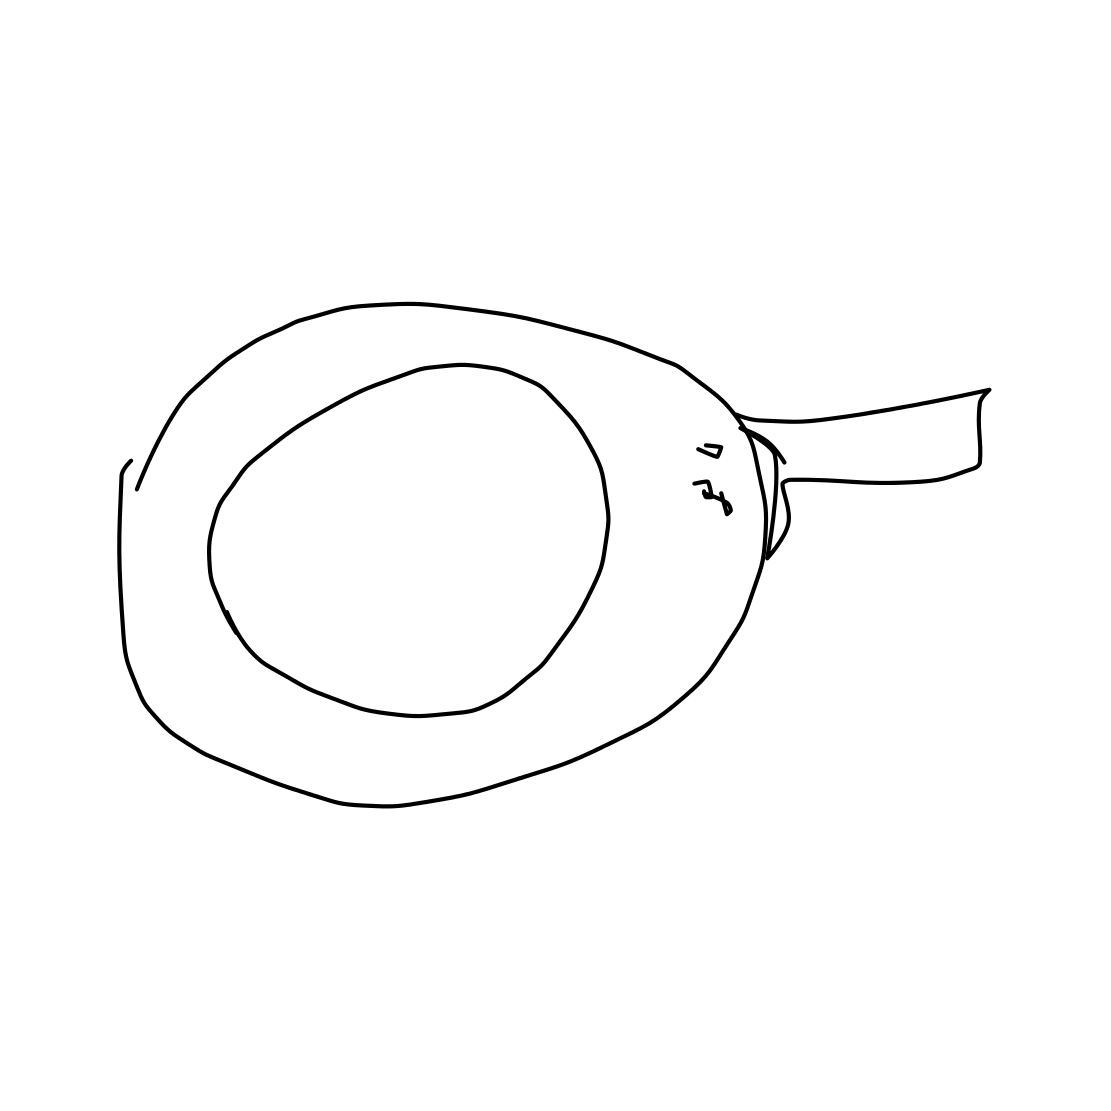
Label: frying-pan